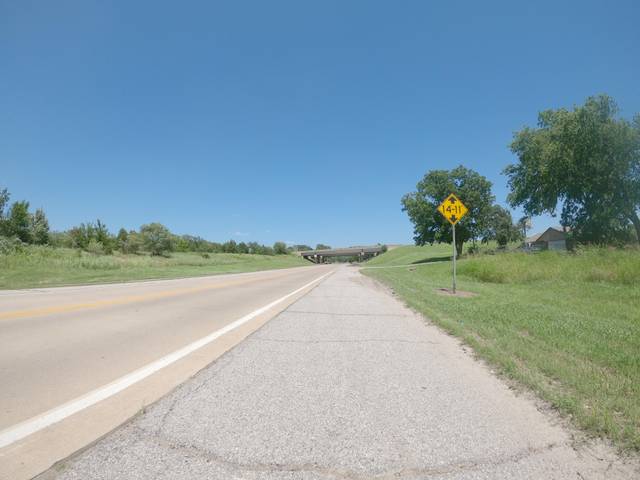
Region: United States
Coordinates: 36.21, -95.947